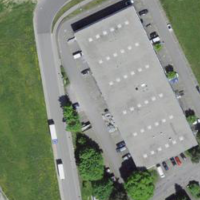
EUNIS habitat code: 54
Species observed at this site:
Phoenicurus ochruros